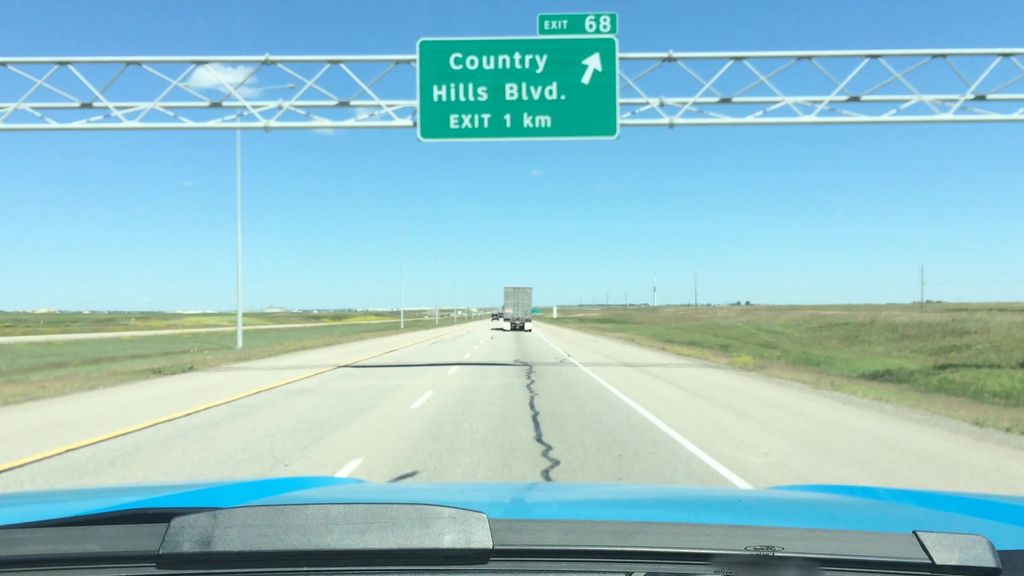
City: calgary